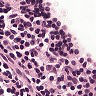
Metastatic tissue present: no